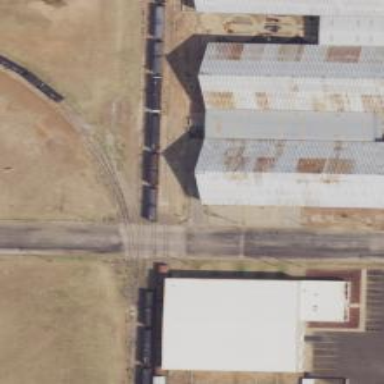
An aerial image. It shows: Rail spur service.